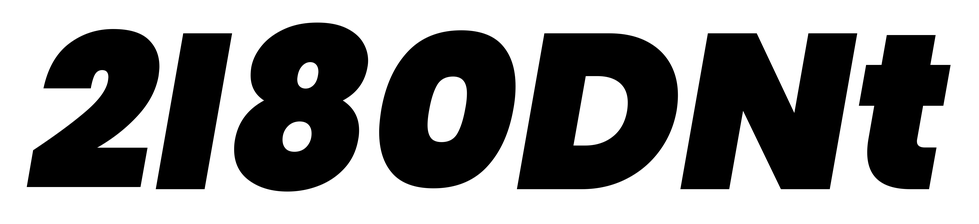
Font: Poppins-BlackItalic